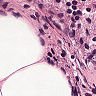
Metastatic tissue present: no